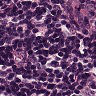
Metastatic tissue present: no